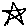
Label: star